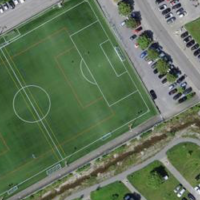
EUNIS habitat code: 53
Species observed at this site:
Lythrum salicaria